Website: bh-photo
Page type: customer-info-address
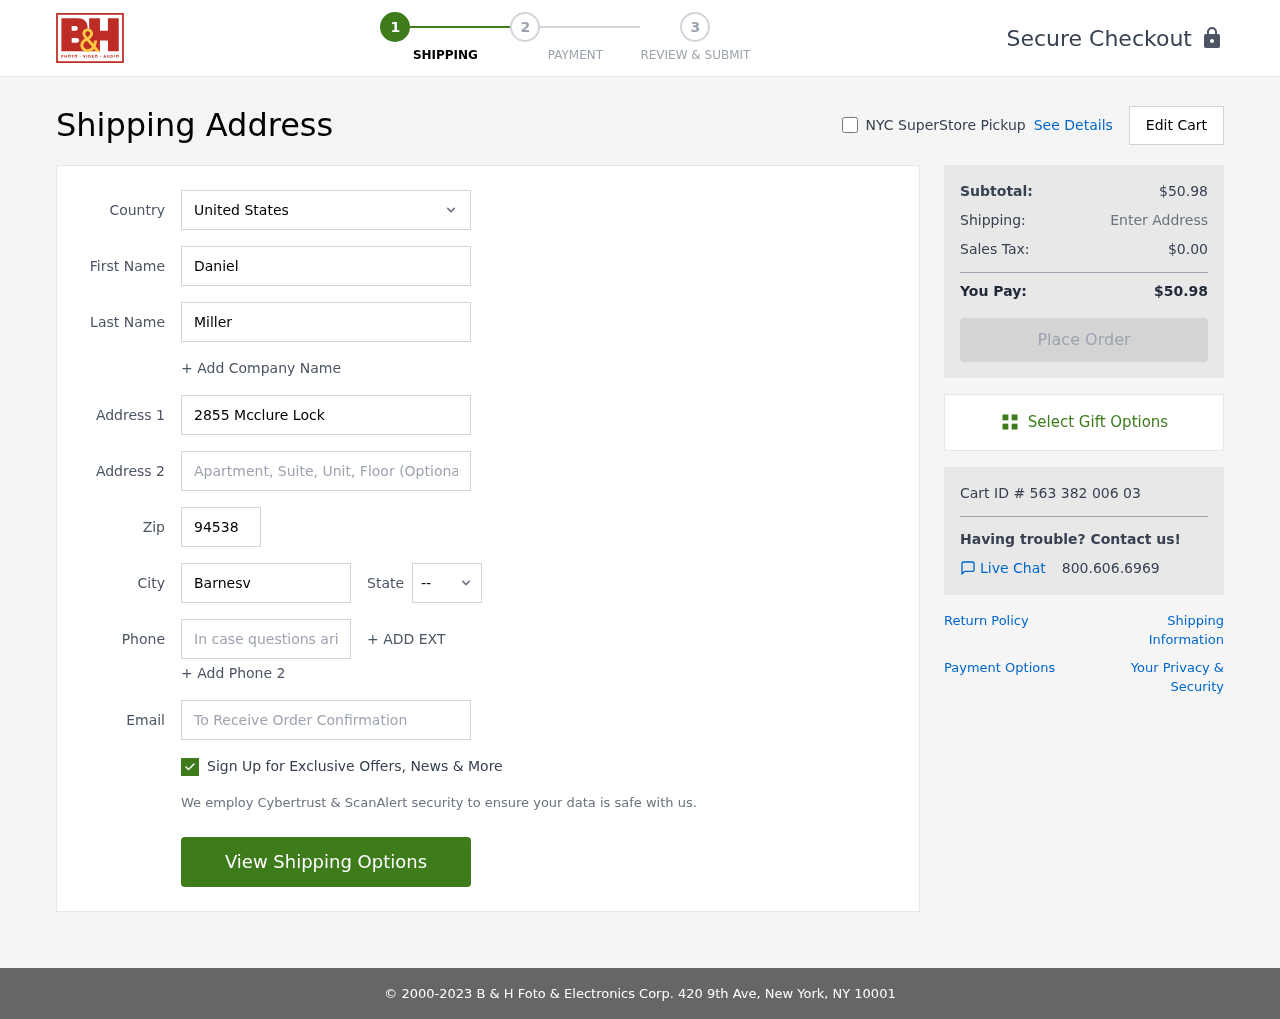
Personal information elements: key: PII_CITY
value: Barnesville
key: PII_COUNTRY
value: United States
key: PII_EMAIL
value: daniel.miller@gmail.com
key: PII_FIRSTNAME
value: Daniel
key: PII_LASTNAME
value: Miller
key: PII_PHONE
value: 9934868072
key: PII_POSTCODE
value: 94538
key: PII_STATE_ABBR
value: GU
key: PII_STREET
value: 2855 Mcclure Lock
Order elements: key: ORDER_SUBTOTAL
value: $50.98
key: ORDER_TAX
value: $0.00
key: ORDER_TOTAL
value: $50.98
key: ORDER_ID
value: Cart ID # 563 382 006 03